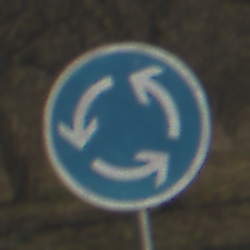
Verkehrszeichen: Kreisverkehr
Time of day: MorningAfternoon
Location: Outdoor (Nature)
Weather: Clear
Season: NotSpecified
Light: Natural